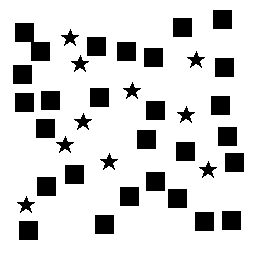
Squares: 28
Triangles: 0
Stars: 10
Total shapes: 38